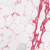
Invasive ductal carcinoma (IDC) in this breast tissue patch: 0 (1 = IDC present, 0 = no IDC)